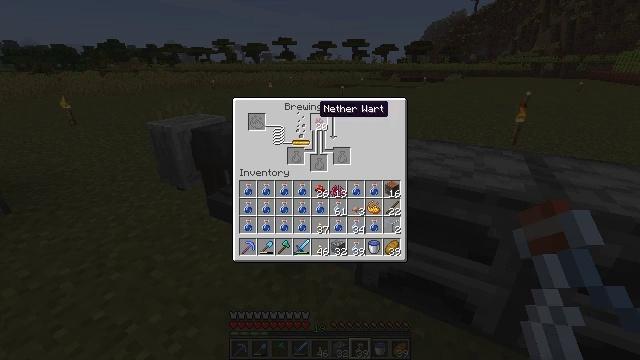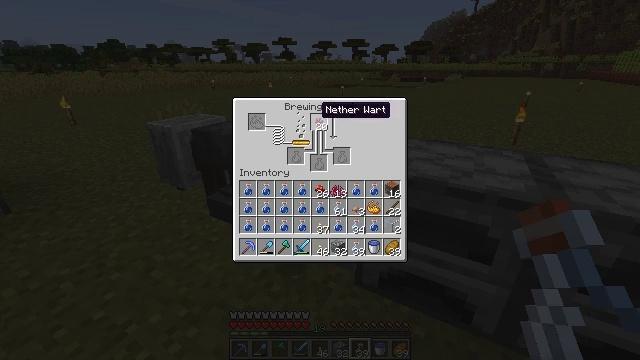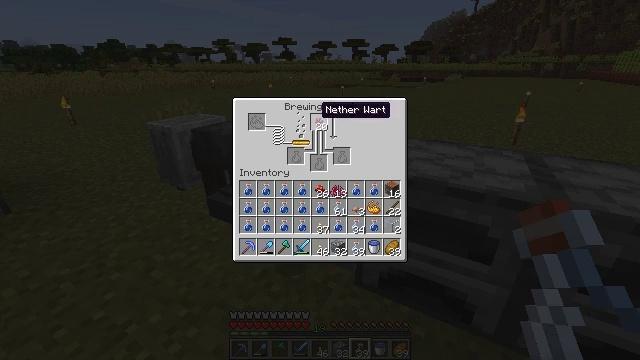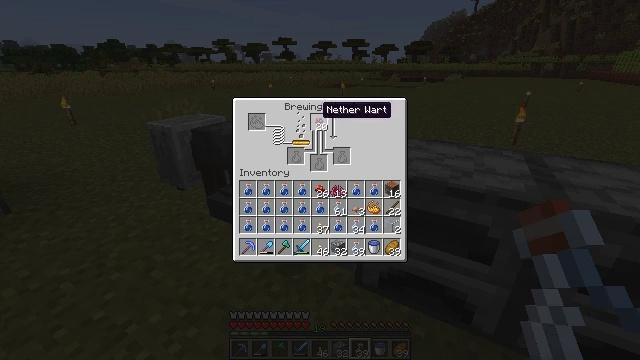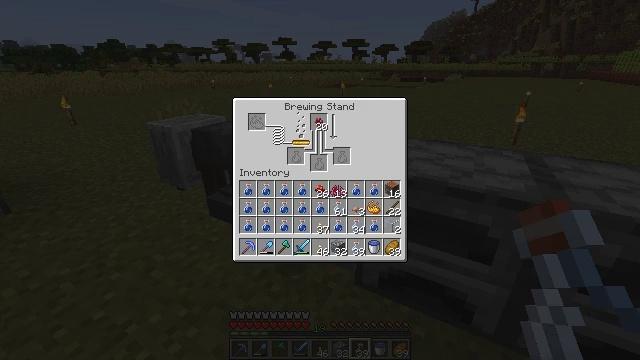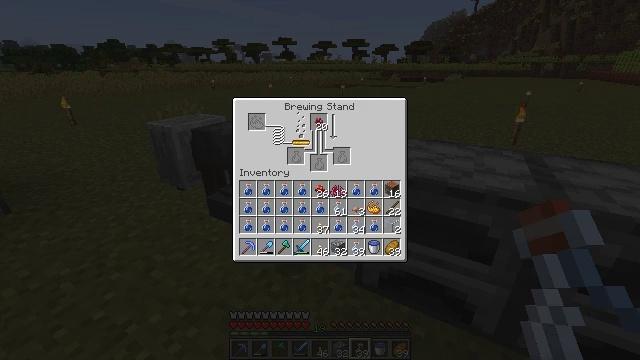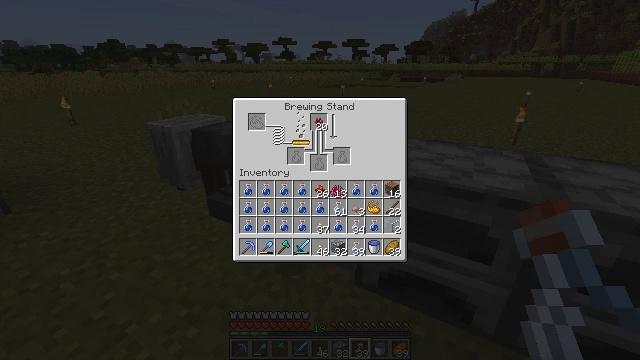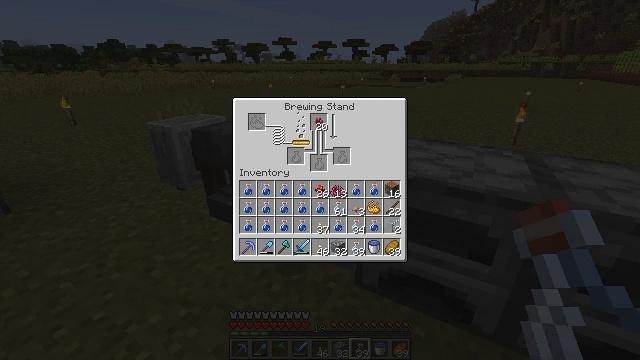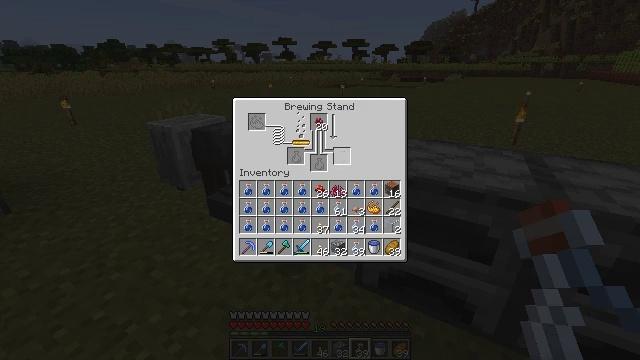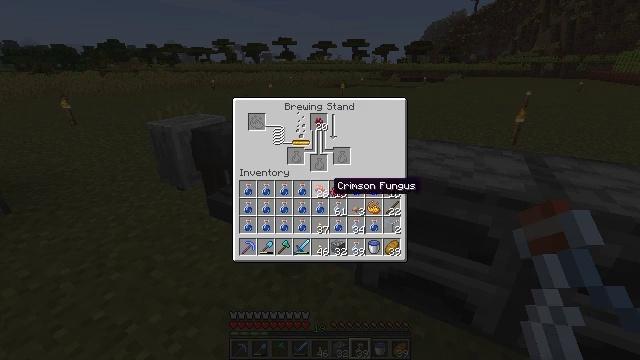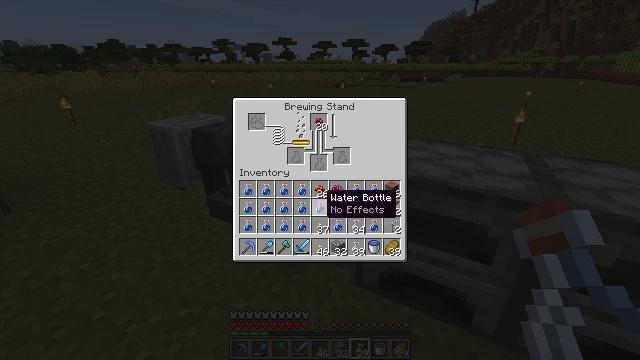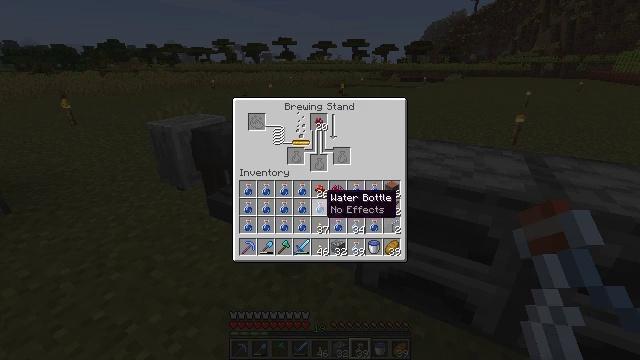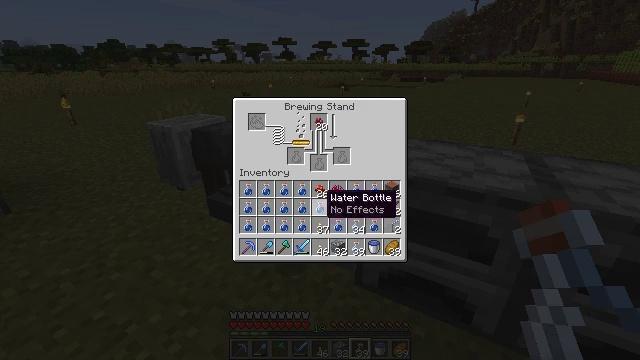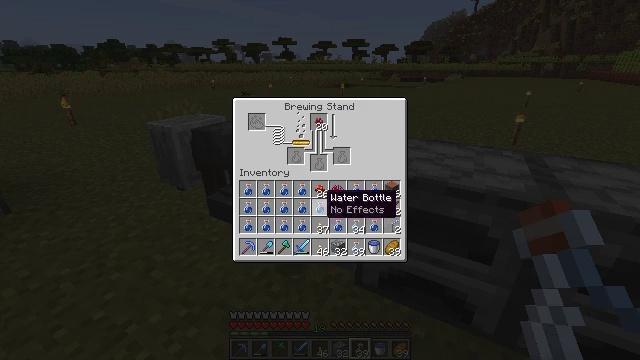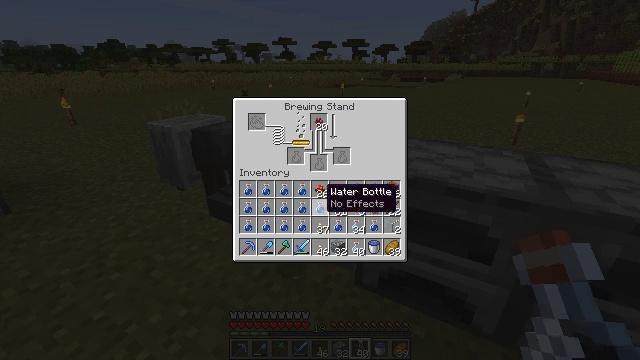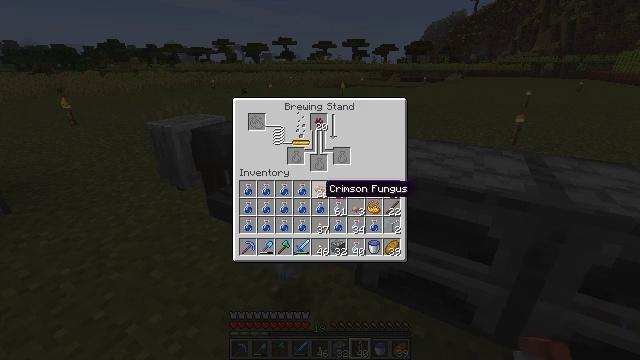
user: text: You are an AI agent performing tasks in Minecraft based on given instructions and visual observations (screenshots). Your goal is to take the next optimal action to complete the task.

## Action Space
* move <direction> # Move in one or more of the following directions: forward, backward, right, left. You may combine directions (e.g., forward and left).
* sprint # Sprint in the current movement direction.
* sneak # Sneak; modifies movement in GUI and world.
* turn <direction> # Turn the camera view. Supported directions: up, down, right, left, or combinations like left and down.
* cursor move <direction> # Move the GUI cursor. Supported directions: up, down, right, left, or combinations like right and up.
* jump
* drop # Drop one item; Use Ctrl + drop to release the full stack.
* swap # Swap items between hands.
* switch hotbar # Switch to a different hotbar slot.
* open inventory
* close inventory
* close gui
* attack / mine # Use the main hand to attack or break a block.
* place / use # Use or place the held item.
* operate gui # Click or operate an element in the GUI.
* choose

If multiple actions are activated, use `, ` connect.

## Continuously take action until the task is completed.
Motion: motion action
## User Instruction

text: Remove a glass bottle from the inventory.
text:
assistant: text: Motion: no_op
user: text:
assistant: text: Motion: no_op
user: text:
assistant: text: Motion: no_op
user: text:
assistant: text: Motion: cursor move right and up
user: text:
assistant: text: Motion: cursor move right
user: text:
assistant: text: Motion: no_op
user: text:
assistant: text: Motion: cursor move down
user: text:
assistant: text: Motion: cursor move down
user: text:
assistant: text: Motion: cursor move left and down
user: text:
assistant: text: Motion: cursor move down
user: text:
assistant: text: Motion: no_op
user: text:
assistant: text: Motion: no_op
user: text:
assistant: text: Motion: no_op
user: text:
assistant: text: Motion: no_op
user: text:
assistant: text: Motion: no_op
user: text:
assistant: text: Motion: no_op
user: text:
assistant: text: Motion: no_op
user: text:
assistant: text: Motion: no_op
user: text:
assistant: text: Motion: no_op
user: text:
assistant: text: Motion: no_op
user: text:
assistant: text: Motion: operate gui
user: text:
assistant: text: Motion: operate gui
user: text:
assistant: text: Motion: operate gui
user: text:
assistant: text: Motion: cursor move up
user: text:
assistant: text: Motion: no_op
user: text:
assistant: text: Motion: no_op
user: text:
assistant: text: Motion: no_op
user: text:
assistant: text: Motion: no_op
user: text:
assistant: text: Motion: operate gui
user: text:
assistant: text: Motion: operate gui